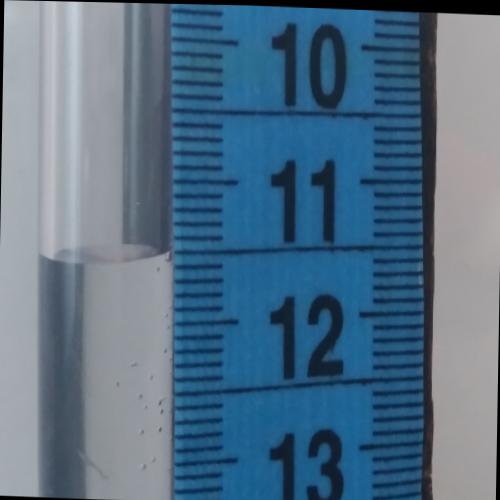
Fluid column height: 11.5 cm